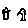
Label: tree